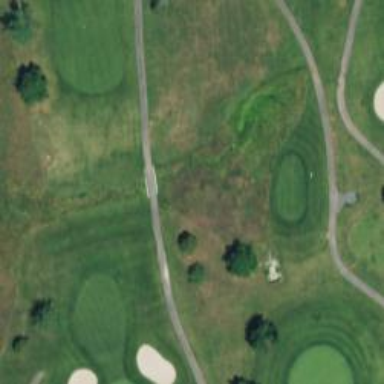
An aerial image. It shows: Path for both road and golf.